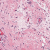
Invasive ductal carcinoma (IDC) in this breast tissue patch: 0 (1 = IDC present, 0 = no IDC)